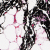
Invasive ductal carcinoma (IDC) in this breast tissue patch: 0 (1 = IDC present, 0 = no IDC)